Question:
The following code ensures that elements are inserted in a linked list in a sorted manner.
After understanding the logic behind this i decided to test it on my own. However when i wrote my version of the code it as follows.
'''
public class SortedList {
private Node first;
public SortedList() {
first = null;
}
public boolean isEmpty() {
return first == null;
}
public void insert(int j) {
Node newNode = new Node(j);
Node previous = null;
Node current = first;
while (current != null && j > current.iData) {
previous = current;
current = current.next;
}
if (previous == null)
first = newNode;
else
newNode.next = current;
previous.next = newNode;
}
public Node remove() {
Node temp = first;
first = first.next;
return temp;
}
public void displayList() {
System.out.println("First to -----> Last");
Node current = first;
while (current != null) {
current.display();
current = current.next;
}
}
}
'''
'''
public class Node {
public int iData;
public Node next;
public Node(int id) {
iData = id;
}
public void display() {
System.out.println(iData + " ");
}
}
'''
'''
public class SortedListApp {
public static void main(String[] args) {
SortedList list = new SortedList();
list.insert(20);
list.insert(40);
list.displayList();
list.insert(10);
list.insert(30);
list.insert(50);
list.displayList();
list.remove();
list.displayList();
}
}
'''
The only difference between the two is that in my version when the while loop terminates. I first set the next value of the newNode to the current and then i set the next value of previous to the new Node. In the original code posted they have it reversed. For some reason this throws Null Pointer Exception. I am wondering why?
From what i understand, once the new node finds its place for insertion. We have reference to the previous node and the current node and we are trying to insert the new node in the middle of the previous and the current. Therefore what i do is set the next of the new Node to the current and then i set the next of previous node to the new node.
Please tell me where i am wrong.
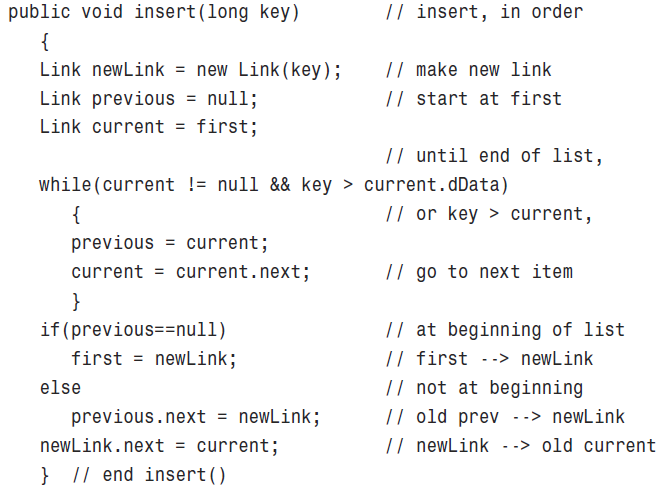
Answer: Trace through this code when 'previous' is null:
'''
if (previous == null)
first = newNode;
else
newNode.next = current;
previous.next = newNode;
'''
Notice that you never actually changed 'previous' in the 'if' statement, so this will try to write the 'next' field of 'null', causing the crash.
If 'previous' is null, then you need to prepend the node to the list, and in that case all you need to do is set 'first' to 'newNode' and make 'newNode''s next pointer point to the old list. In the case where 'previous' isn't 'null', then you need to do two rewirings: you need to make 'previous.next' point to the new node and for the new node's next pointer to point to the current node. You can fix this by writing
'''
if (previous == null) {
newNode.next = current;
first = newNode;
}
else {
newNode.next = current;
previous.next = newNode;
}
'''
Equivalently:
'''
newNode.next = current;
if (previous == null)
first = newNode;
else
previous.next = newNode;
'''
Hope this helps!